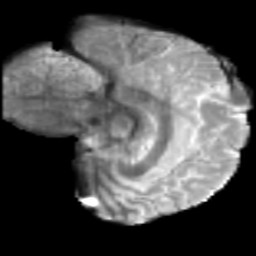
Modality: T2w
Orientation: sagittal
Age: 46
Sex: male
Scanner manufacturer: siemens
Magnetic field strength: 3 T
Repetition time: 5 s
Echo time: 0.092 s